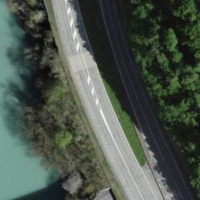
EUNIS habitat code: 57
Species observed at this site:
Allium ursinum